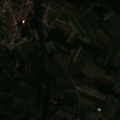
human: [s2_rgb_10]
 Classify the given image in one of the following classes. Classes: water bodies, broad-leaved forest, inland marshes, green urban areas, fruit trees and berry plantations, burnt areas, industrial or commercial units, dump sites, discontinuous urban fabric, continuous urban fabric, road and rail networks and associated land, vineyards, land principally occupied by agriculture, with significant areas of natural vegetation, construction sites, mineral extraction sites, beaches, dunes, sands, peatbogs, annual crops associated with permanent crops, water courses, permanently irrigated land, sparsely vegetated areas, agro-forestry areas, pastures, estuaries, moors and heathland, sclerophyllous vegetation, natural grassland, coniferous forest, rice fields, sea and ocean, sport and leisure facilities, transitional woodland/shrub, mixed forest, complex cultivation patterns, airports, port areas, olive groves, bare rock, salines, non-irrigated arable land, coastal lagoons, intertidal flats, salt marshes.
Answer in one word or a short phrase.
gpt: discontinuous urban fabric, non-irrigated arable land, complex cultivation patterns, land principally occupied by agriculture, with significant areas of natural vegetation, broad-leaved forest